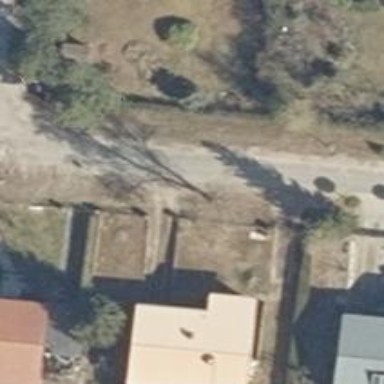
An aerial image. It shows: Driveway.